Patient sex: M
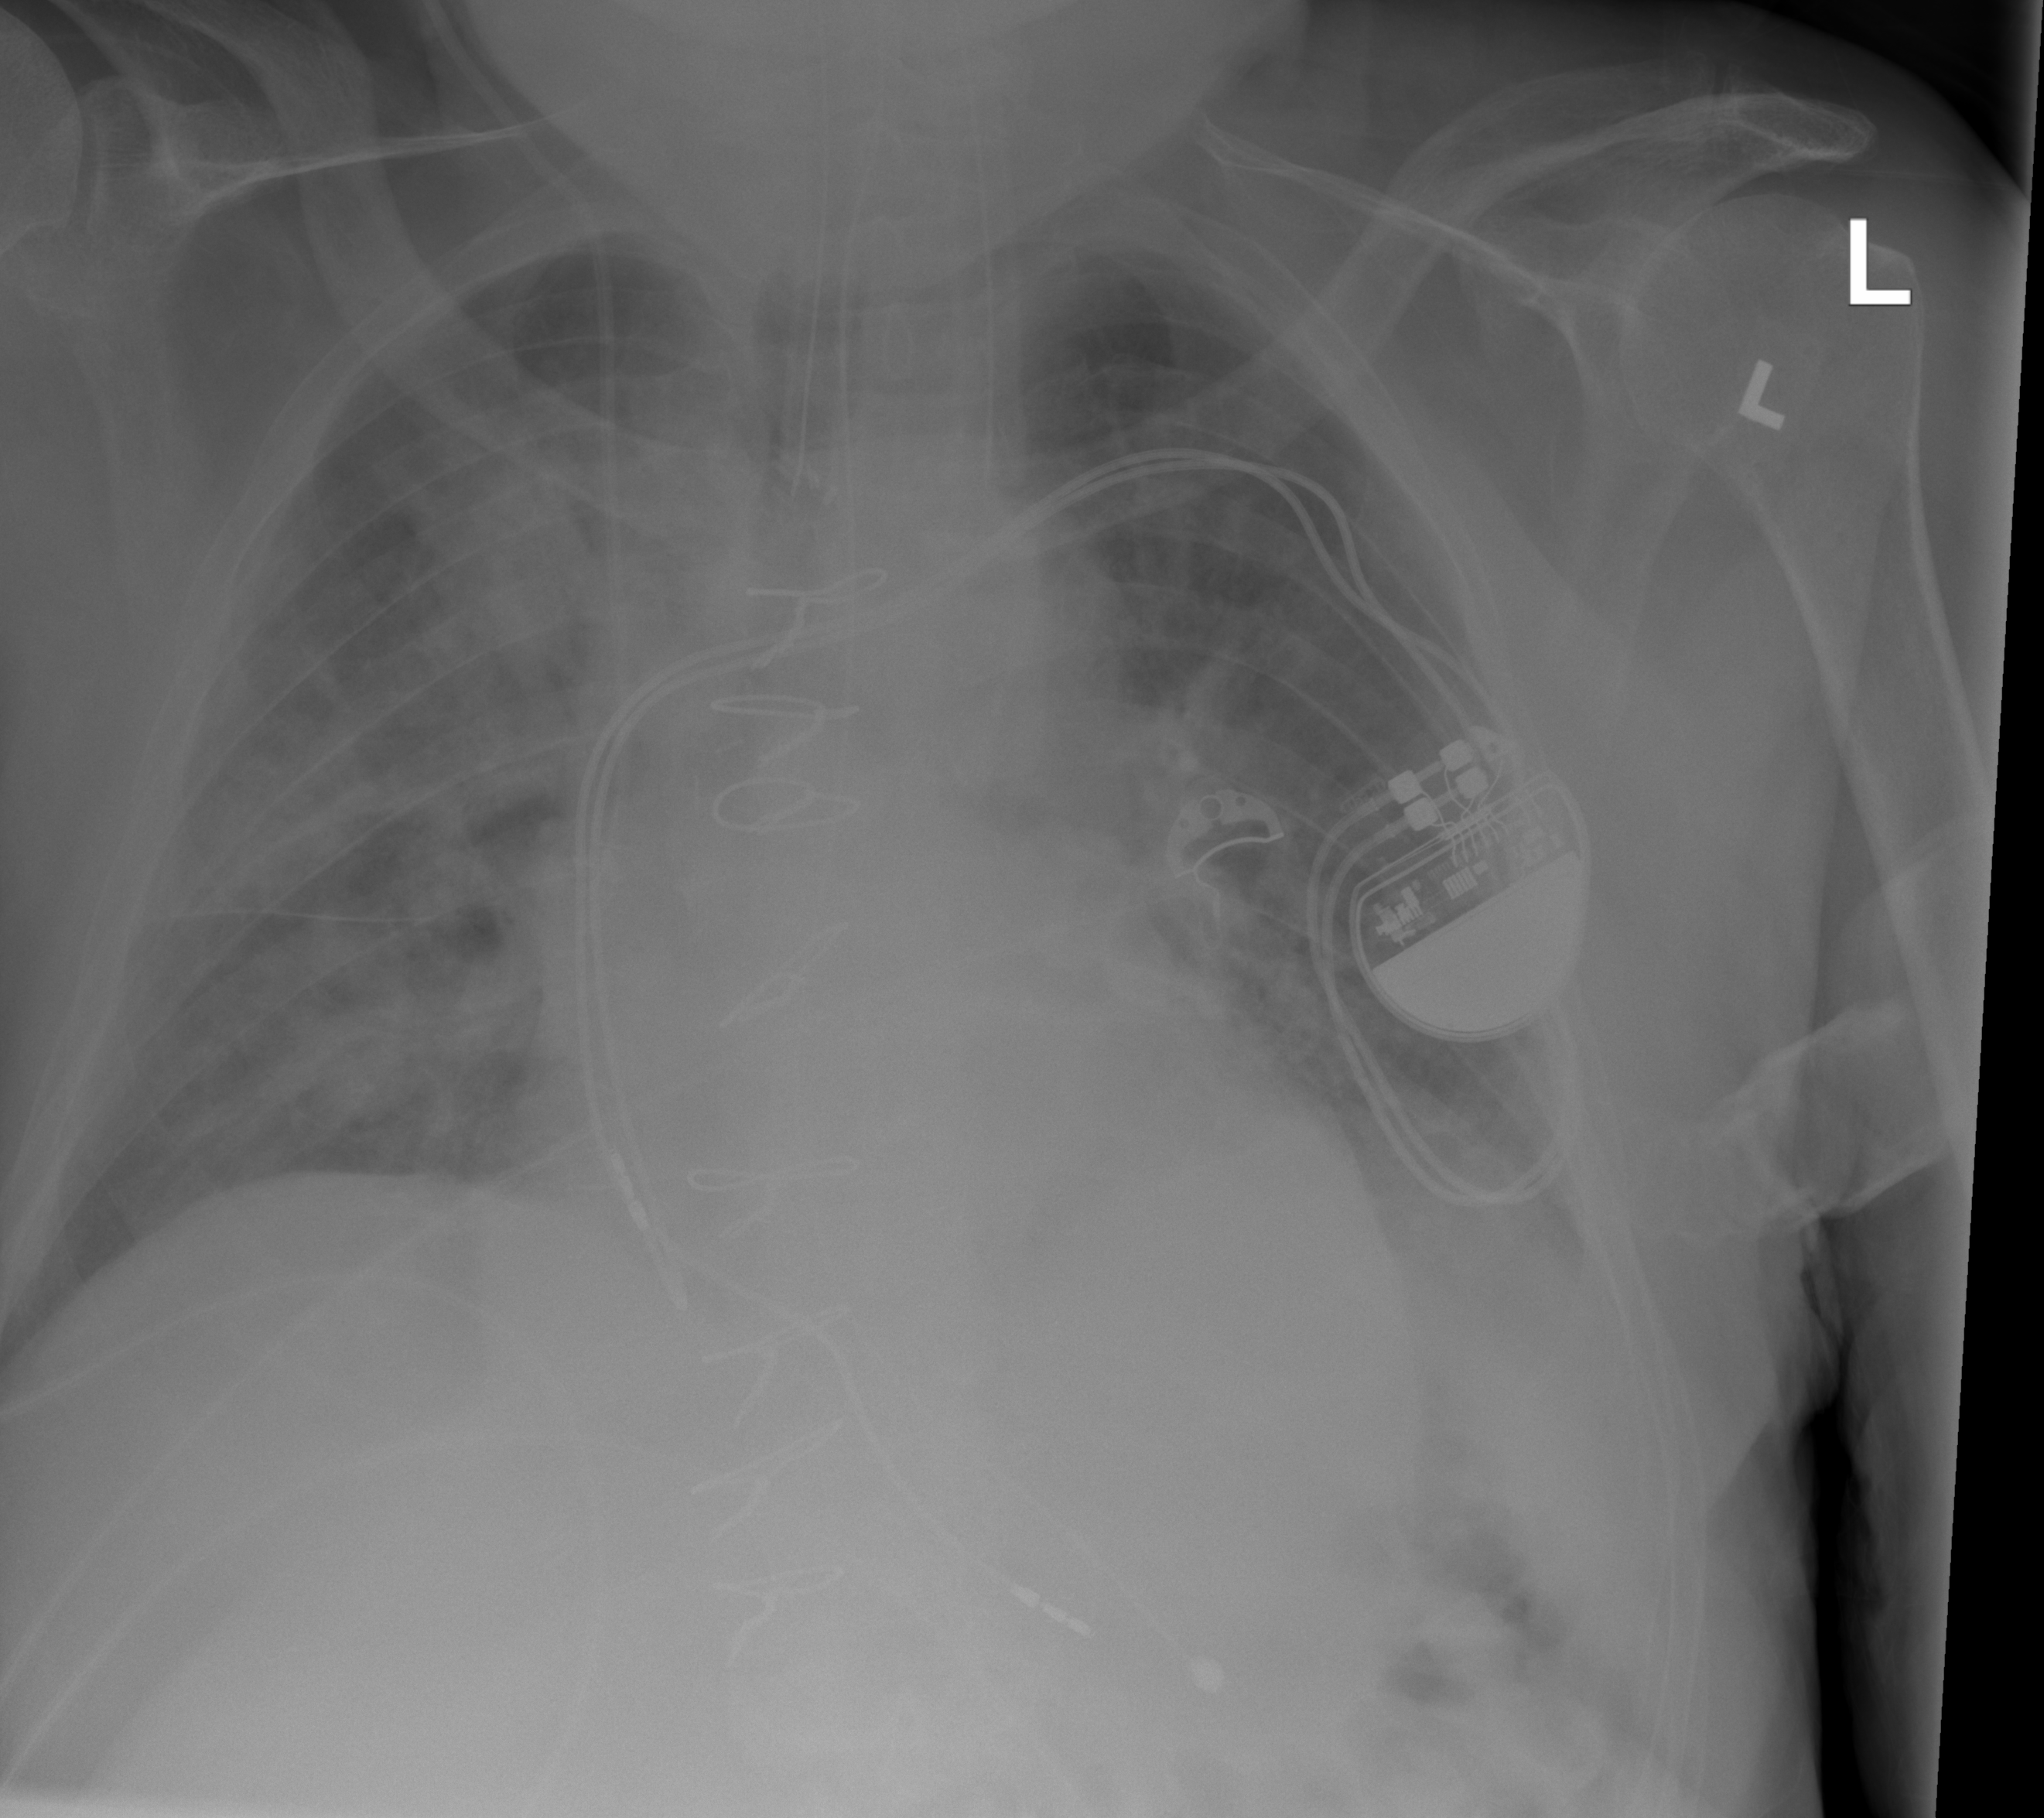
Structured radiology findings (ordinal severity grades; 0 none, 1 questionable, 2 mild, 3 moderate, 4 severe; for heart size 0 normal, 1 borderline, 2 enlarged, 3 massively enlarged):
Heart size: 2
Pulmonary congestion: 2
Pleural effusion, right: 0
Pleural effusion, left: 2
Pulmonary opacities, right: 2
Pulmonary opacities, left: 2
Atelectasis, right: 0
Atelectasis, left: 2